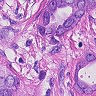
Metastatic tissue present: yes